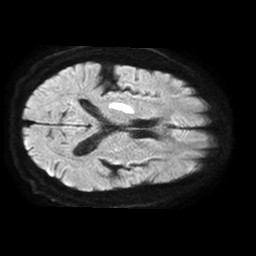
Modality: TRACE
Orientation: axial
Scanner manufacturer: philips
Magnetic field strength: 1.5 T
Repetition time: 3.63 s
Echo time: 0.07155 s